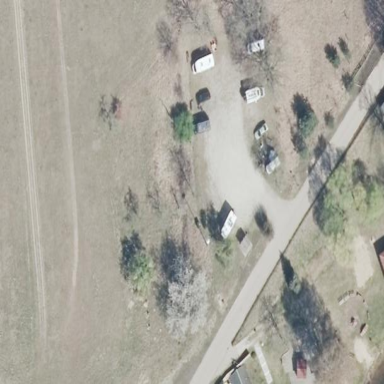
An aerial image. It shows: Caravan site with sanitary dump station for travelers.